Field crop: maize
Growth stage: 2
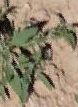
Species: atriplex